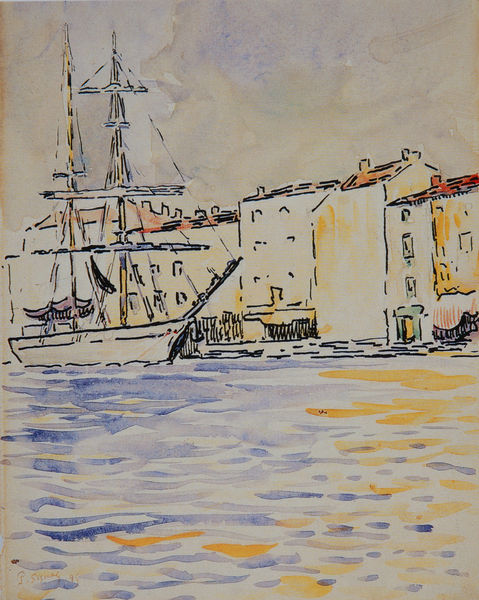
Titel: Le Brick, Der Zweimaster
Künstler: Paul Signac
Standort: Paris
Institution: Musée de la Marine
Schlagwörter: blau, gemälde, himmel, meer, wasser, weiß, wolken, aquarell, gelb, grün, impressionismus, see, stadt, ufer, fenster, hell, orange, pastell, schwarz, skizze, tür, zeichnung, dach, gebäude, haus, rot, wolke, malerei, häuser, spiegelung, wind, sonne, blatt, zart, boot, farbig, schiff, segel, segelboot, sommer, welle, wellen, umrisse, ansicht, fassaden, italien, türen, venedig, studie, mast, moderne, segelschiff, dorf, dächer, schornsteine, sonnenuntergang, wasserfarbe, linien, bug, hafen, hafenmauer, kai, masten, fischerdorf, luft, treppe, reflexe, stufen, striche, anlegen, bucht, reflexion, segler, straßen, tusche, wasserfarben, mole, urlaub, entwurf, pinsel, kolorit, malerie, pinselstriche, signac, leicht, fischerei, auarell, gerafft, netz, anlegestelle, aquarelle, tuschzeichnung, hafenstadt, aquarel, dock, einmaster, gerefft, gereffte segel, hafenansicht, master, reduzierte farbpalette, sketchbook, spriet, zweimaster, maritim, häsuer, stad, abgetakelt, schffe, haueser, mere, schraße, fassaaden